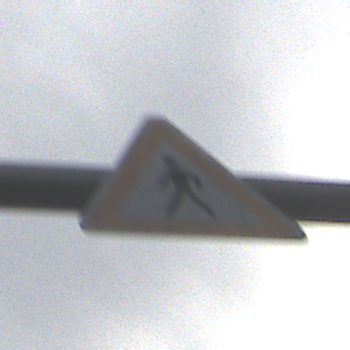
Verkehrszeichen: FussgaengerRechts
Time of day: MorningAfternoon
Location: Outdoor (RoadRail)
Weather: PartlyCloudy
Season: NotSpecified
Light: Natural